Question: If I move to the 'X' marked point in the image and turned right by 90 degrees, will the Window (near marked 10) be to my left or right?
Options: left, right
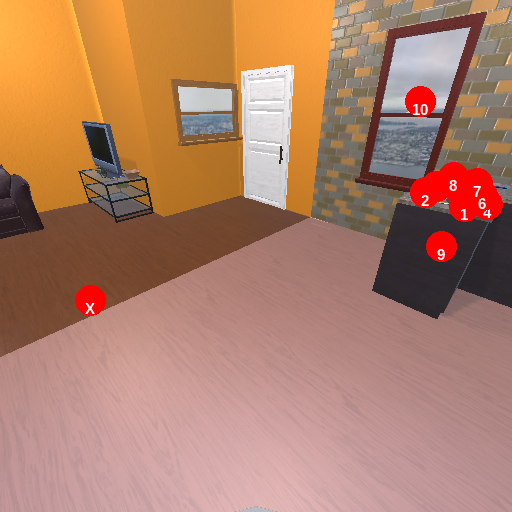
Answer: left